Interaction volume radius: 5 \u00c5
Interaction volume height: 40 \u00c5
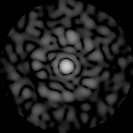
Disorder parameter: 0.8557